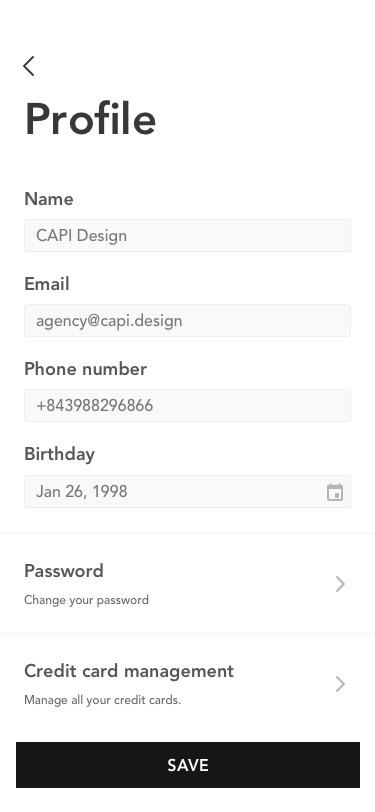
Text in this UI design:
Profile
Email
Name
Phone number
Birthday
Password
Change your password
Credit card management
Manage all your credit cards.